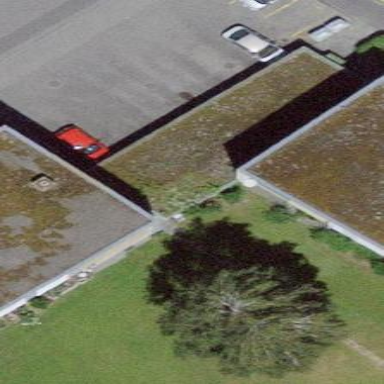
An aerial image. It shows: Garage building.